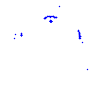
Particle: proton